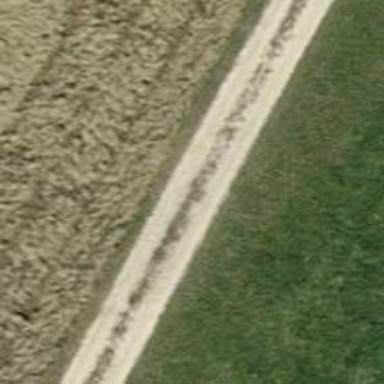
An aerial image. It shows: Track with grade2 tracktype.